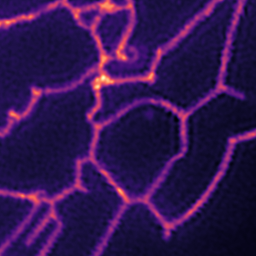
Label: Super-resolution ER image